Question: I am looking to create a 2 column chart that has a horizontal "goal" line across it. I am really just unsure how the dataset needs to look in order to achieve this. I really don't know what the use for the Category and Series group, or if I even need them. What I have is two columns that are based on inflation, so i could use the inflation rate as the X-Axis values usually between 0 and 10 except the horizontal goal line does not relate to these inflation percentages at all, they are just a static whole number value I want to display a straight line for on top of my two columns. This is what it should look like;

The "Assumed Returns" are the inflation values, with the $ value on the Y-Axis and the 'BasicGoal' as the orange line. I have the columns rendering perfectly, but can not get the orange line for the BasicGoal to save my life, i have tried stripLines, but they render behind the data and don't help me at all in this case, and have also gotten individual data-points to render the value of the orange line in the label, but i can't render it straight across.
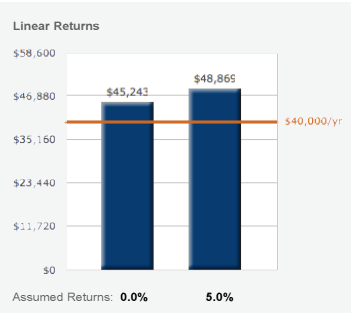
Answer: Have you tried adding the goal line as an extra column in your dataset, and then adding it to the graph as a line series?
I'm assuming your dataset looks like this, with the addition of a Goal column:
'''
Assumed Returns Linear Returns Goal
--------------- -------------- ---------
0.0 45,243 40,000
0.5 48,869 40,000
'''
Add a new series to the chart based on the Goal column and then change it's series type to line.